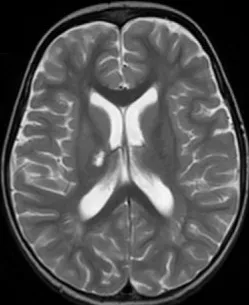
Axial T2 weighted image, showing right thalamic nucleus and posterior limb of the internal capsule ischemic lesions.
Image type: radiology (mri)